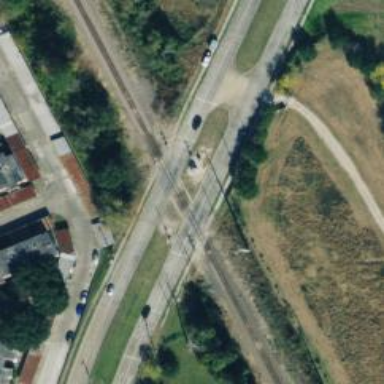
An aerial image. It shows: Railway crossing with lights and saltire markings.